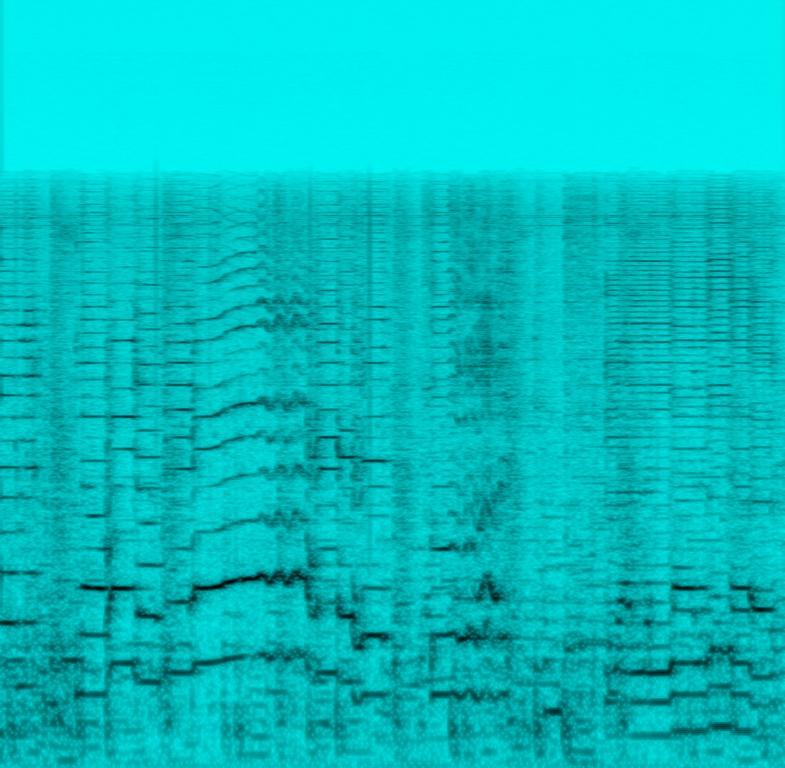
A male singer sings this vocals with a vocoder. The song is medium tempo with a groovy techno drumming rhythm and keyboard accompaniment. The song is passionate but an amateurish production. The audio quality is very poor.